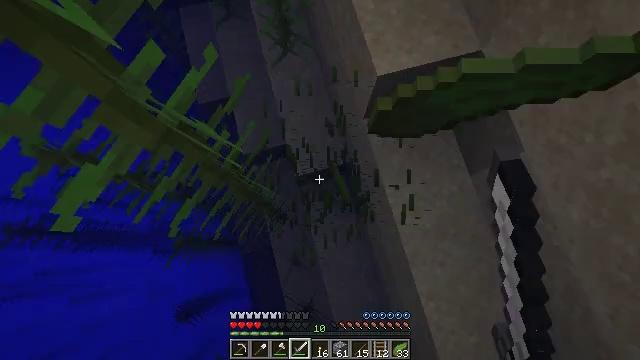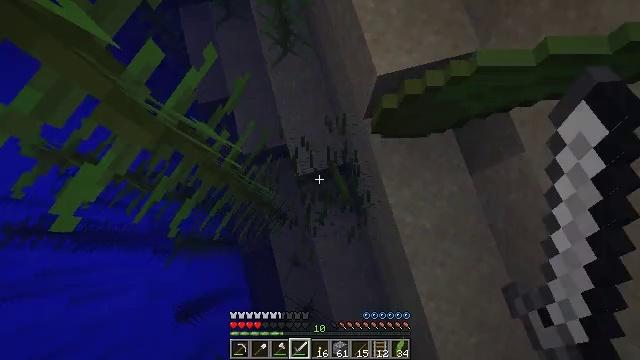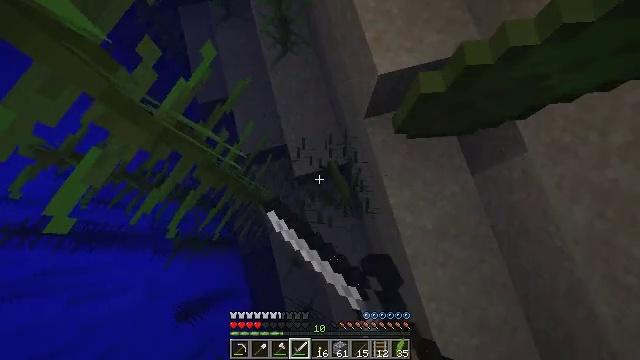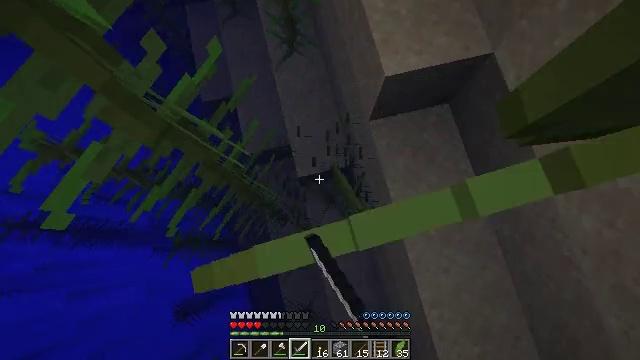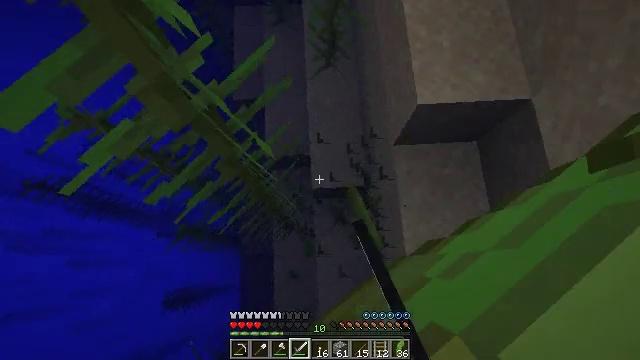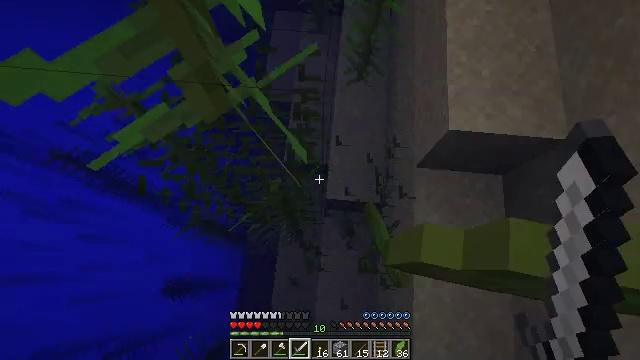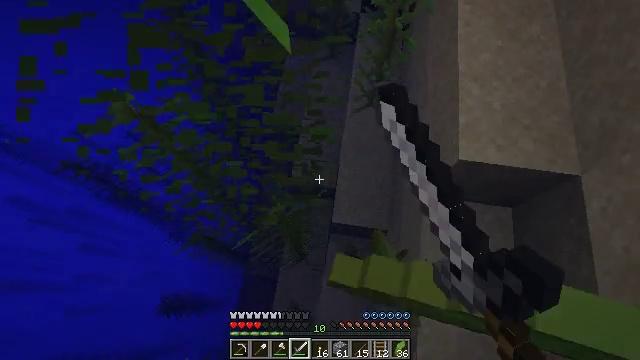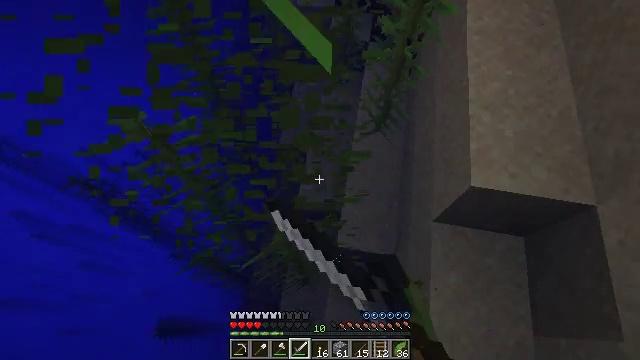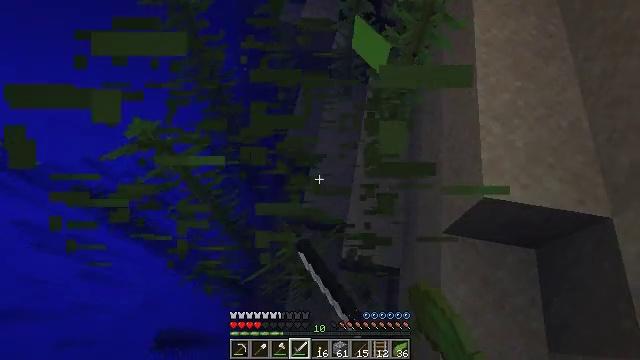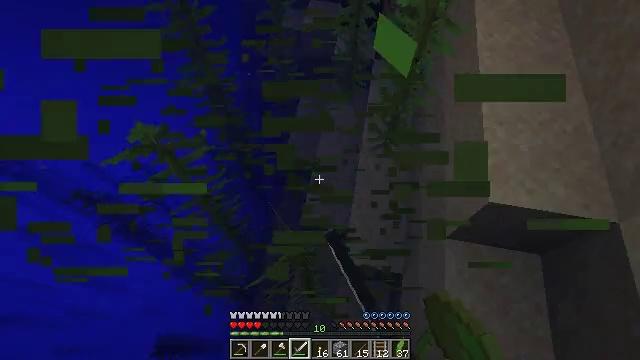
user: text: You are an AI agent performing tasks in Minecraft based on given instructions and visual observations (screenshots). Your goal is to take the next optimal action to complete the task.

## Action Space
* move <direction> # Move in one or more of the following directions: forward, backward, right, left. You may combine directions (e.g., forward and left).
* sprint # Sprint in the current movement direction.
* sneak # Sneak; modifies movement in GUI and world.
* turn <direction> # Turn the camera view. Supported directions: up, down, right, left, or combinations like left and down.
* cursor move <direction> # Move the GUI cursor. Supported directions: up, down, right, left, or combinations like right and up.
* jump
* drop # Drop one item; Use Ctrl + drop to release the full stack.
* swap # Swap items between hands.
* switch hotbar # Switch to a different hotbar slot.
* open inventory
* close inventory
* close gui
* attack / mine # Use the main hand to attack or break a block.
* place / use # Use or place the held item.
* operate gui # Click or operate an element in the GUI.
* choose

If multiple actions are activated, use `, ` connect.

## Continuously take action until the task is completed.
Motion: motion action
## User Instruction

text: Break the kelp plant in the ocean.
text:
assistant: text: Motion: attack / mine
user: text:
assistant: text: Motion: attack / mine
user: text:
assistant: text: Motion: move left, turn left, attack / mine
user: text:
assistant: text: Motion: move left, turn left and up, attack / mine
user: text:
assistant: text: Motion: move left, turn left and up, attack / mine
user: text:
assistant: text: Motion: move left, turn left and up, attack / mine
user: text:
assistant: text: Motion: move left, turn left and up, attack / mine
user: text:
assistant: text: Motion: turn up, attack / mine
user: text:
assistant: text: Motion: attack / mine
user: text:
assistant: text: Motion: attack / mine